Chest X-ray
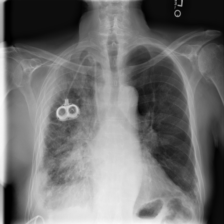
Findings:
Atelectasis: negative
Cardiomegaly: negative
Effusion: negative
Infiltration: positive
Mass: negative
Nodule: negative
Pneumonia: negative
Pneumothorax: negative
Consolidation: negative
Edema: negative
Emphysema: negative
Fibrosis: negative
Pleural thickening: positive
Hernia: negative